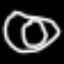
Label: donut